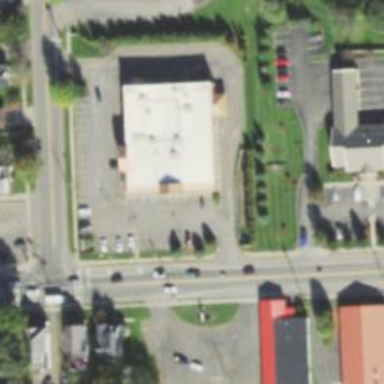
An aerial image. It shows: Pharmacy providing healthcare services.